Question: I am getting some very odd behavior on a project. Essentially this automation creates an article on a web page using selenium and verifies it's existence by clicking/opening the article. However when i run the program without debug it is failing to "click()" on the web element. So I investigate and start to debug. I notice that the web element ("target_element") is "None". I continue past for just debugging and it fails to click "target_element" as expected.
When i rerun the program and instead of continuing on i open the class in the debug view. I see that "target_element" exists, so i continue on and target_element.click() successfully loads the article on the webpage. Does anyone have any suggestions on how to fix this problem?
TLDR; article.target_element does not exist when running the program UNLESS i set a breakpoint and look at "article" in the debugger. Then if i continue in the program article.target_element suddenly exists.

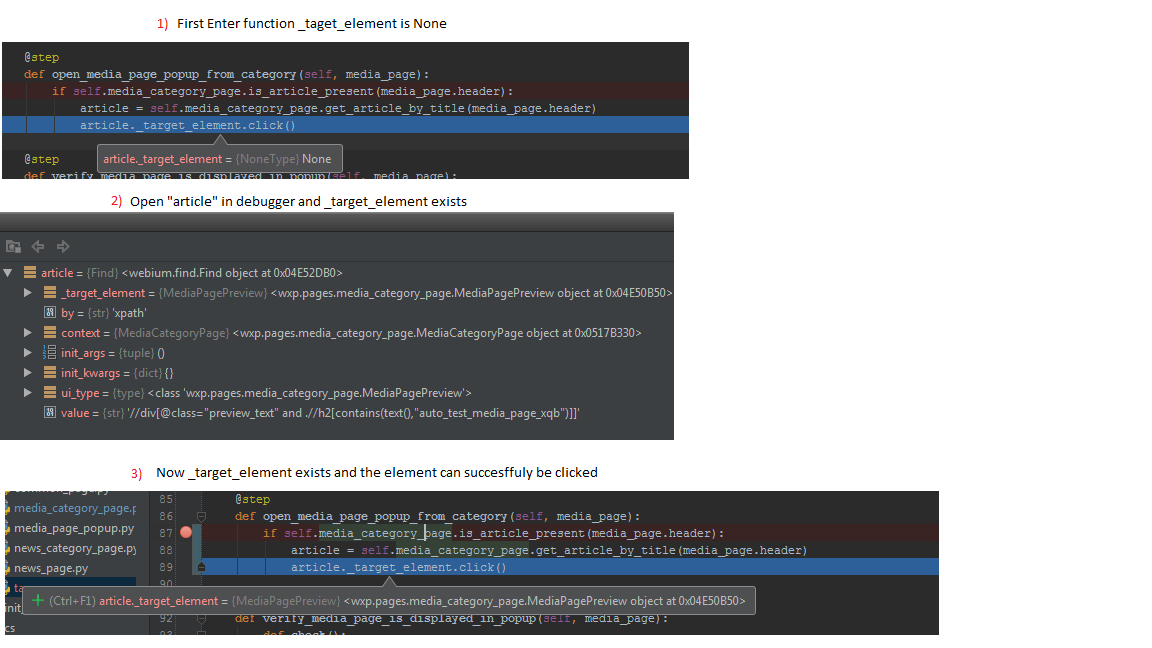
Answer: >
When you are running the test runs faster than the time needed by the element to load properly and eventually throws the exception. On the other hand, during debug you are stepping in and giving enough time for the element to load and finds the element without any issue.
If, the problem is exactly what it is mentioned above the use of <URL> should be the way to go.
Example taken from the Selenium Python doc
'''
from selenium import webdriver
from selenium.webdriver.common.by import By
from selenium.webdriver.support.ui import WebDriverWait
from selenium.webdriver.support import expected_conditions as EC
driver = webdriver.Firefox()
driver.get("http://somedomain/url_that_delays_loading")
try:
element = WebDriverWait(driver, 10).until(
EC.presence_of_element_located((By.ID, "myDynamicElement"))
)
finally:
driver.quit()
'''